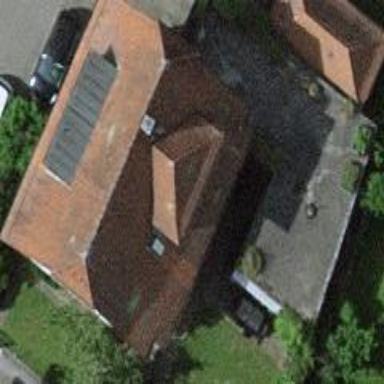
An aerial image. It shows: Residential building with half-hipped roof shape.